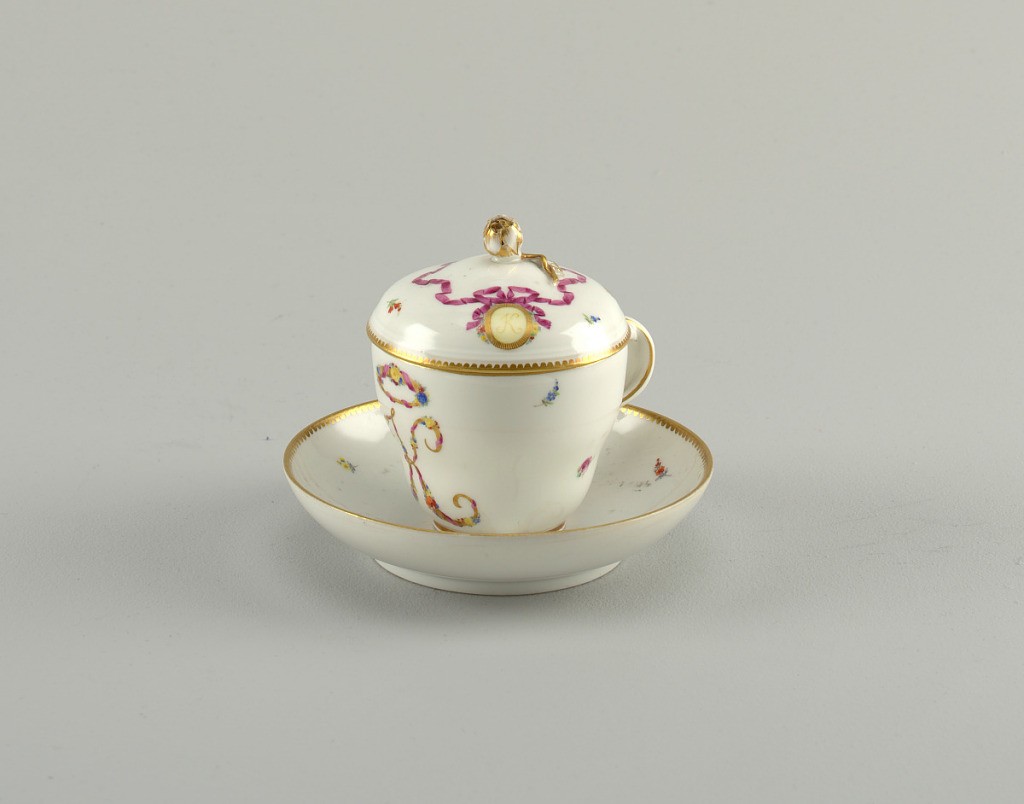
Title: Covered Cup and Saucer
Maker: Meissen Porcelain Manufactory, German, active from 1710 to the present
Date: late 18th–early 19th century
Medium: hard paste porcelain, vitreous enamel, gold
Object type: cup and saucer
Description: Inverted pear-shaped cup on small gilded foot rim; entwined strap handle ending in gilded leaves. On opposite hand is painted a large script letter, K: surmounted by a wreath; both in gilt entwined with pink ribbons and multicoloted flowers; 3 tiny scattered flowers. Round lid with gilded but knob with stem. Pink ribbon encircling knob, with bow tied around gilt frame around letter K, similar to the cup. 3 scattered flowers.